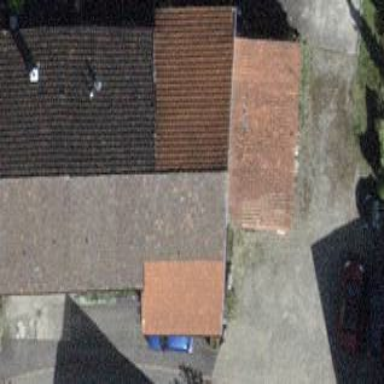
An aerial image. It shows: Building with tiled roof.